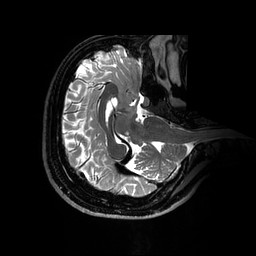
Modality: T2w
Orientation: axial